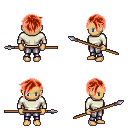
a pixel art fantasy rpg character, female body template, human, tanned skin, white long-sleeve shirt, metal pants, red pixie cut hairstyle, spear, four views (front, back, left, right), 2x2 character sprite sheet, small pixel art, hard edges, no anti-aliasing